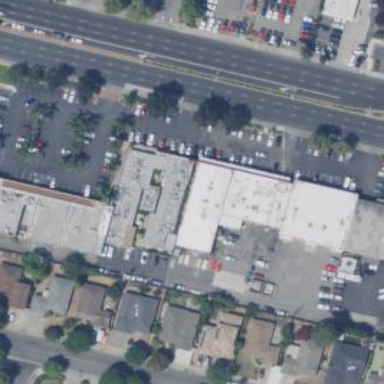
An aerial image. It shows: Convenience shop.